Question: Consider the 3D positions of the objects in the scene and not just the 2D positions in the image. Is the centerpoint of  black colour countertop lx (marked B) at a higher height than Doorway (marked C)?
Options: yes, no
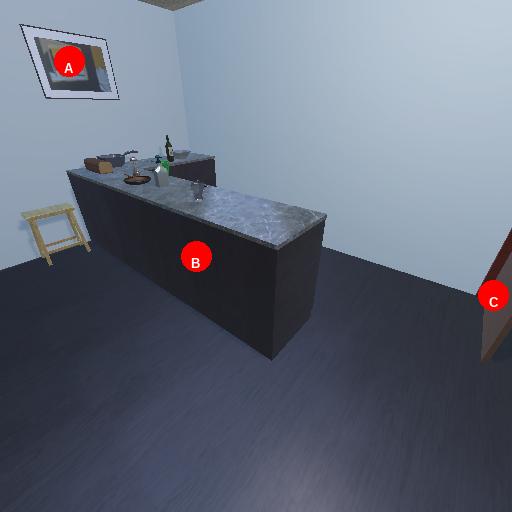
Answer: yes